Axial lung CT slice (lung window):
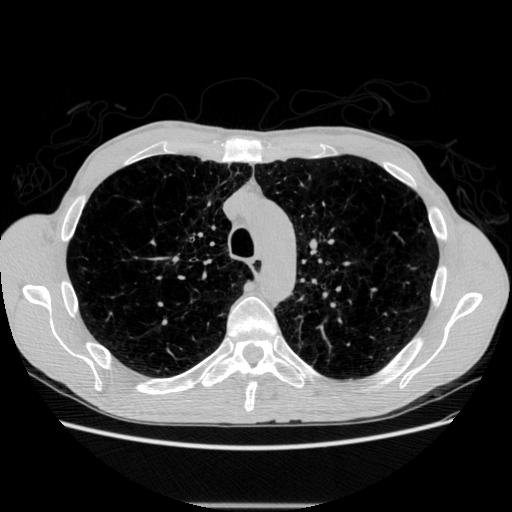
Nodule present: no